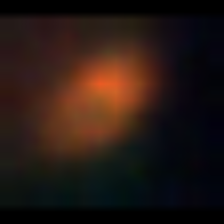
Taxon: NanoPlankton
Group: Other